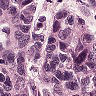
Metastatic tissue present: yes